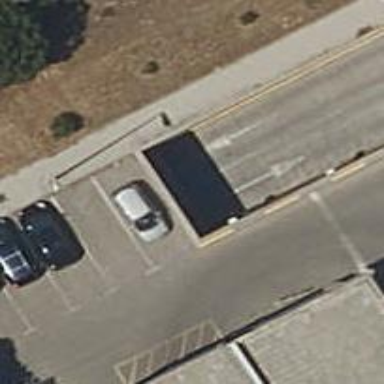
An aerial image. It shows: Parking entrance.